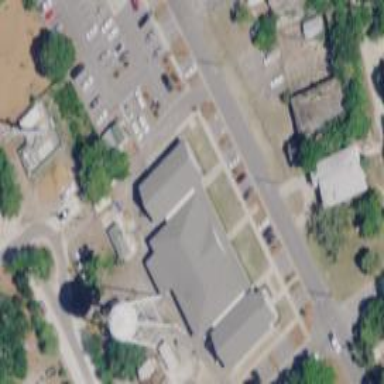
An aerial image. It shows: Police building.